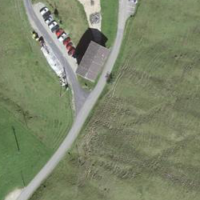
EUNIS habitat code: 26
Species observed at this site:
Huperzia selago